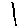
Label: line